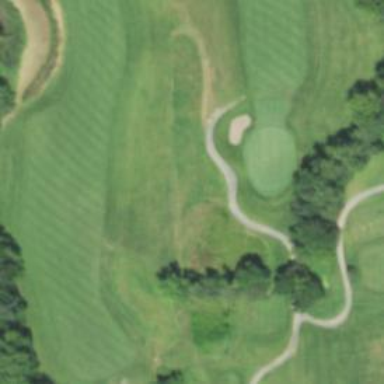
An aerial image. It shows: Pathway for golfing.